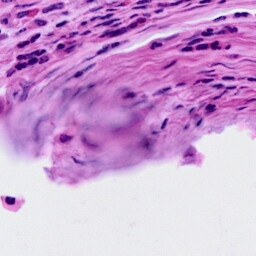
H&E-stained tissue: Cervix